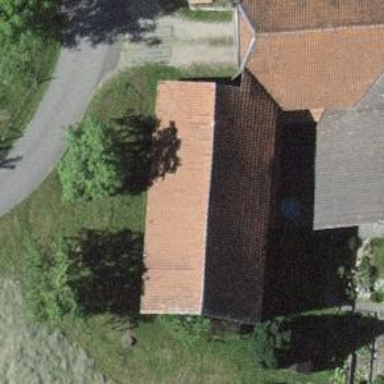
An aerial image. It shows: Barn.